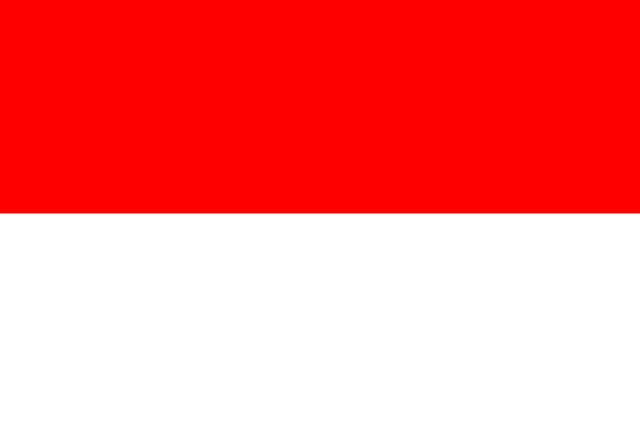
Country: Indonesia
Country code: id